Field crop: maize
Growth stage: 2
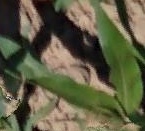
Species: maize